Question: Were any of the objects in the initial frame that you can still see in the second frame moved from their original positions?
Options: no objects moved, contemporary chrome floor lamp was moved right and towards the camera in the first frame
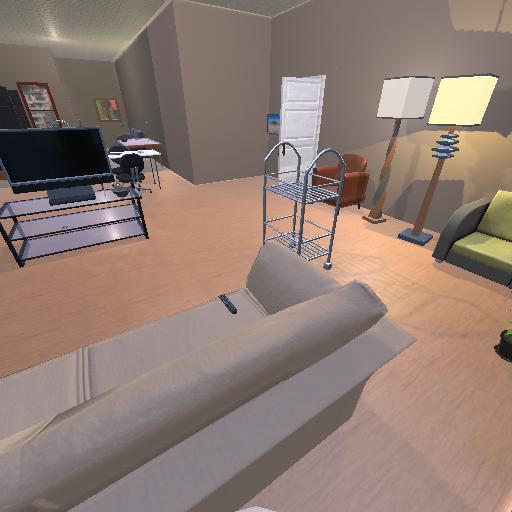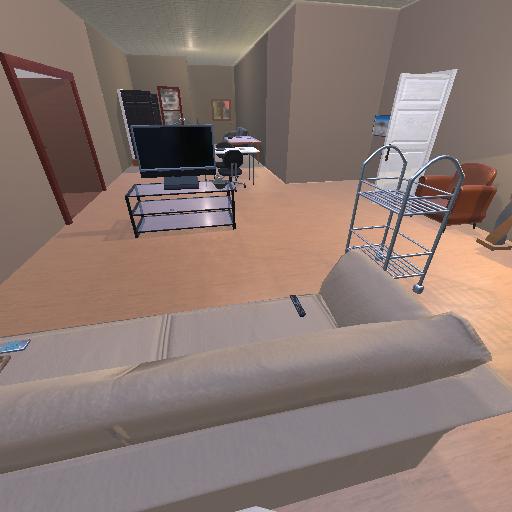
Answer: no objects moved